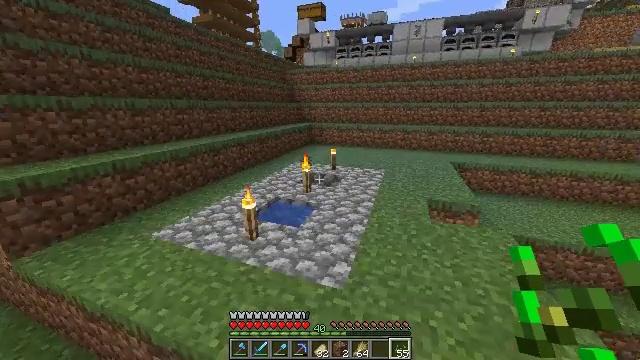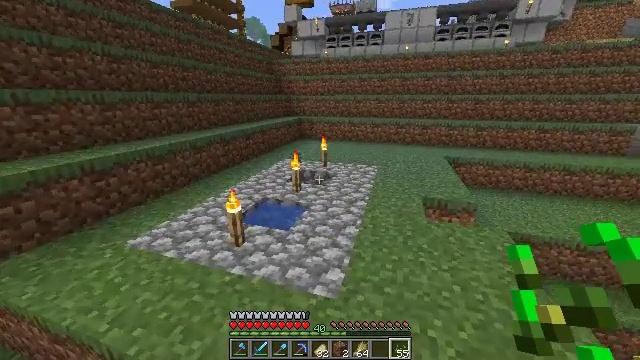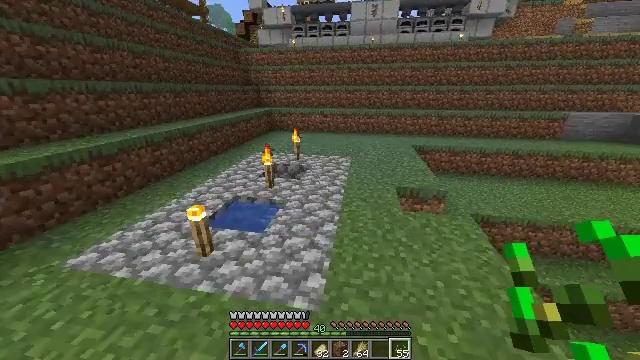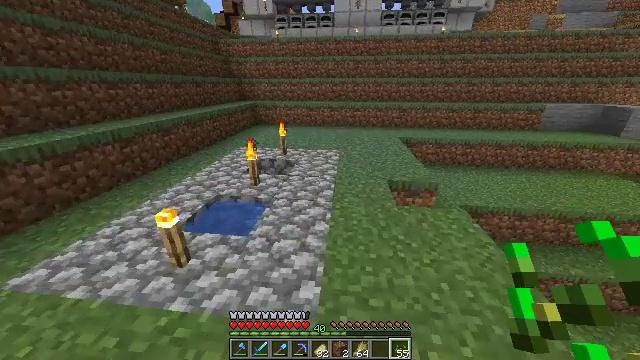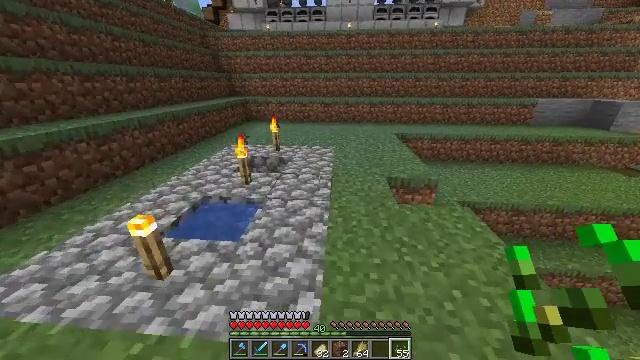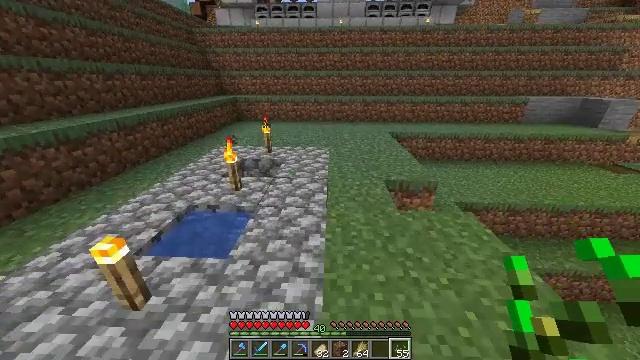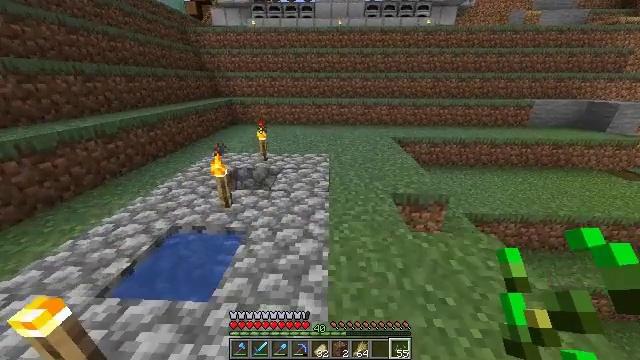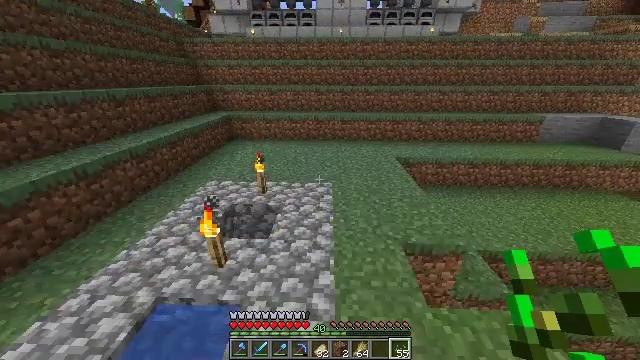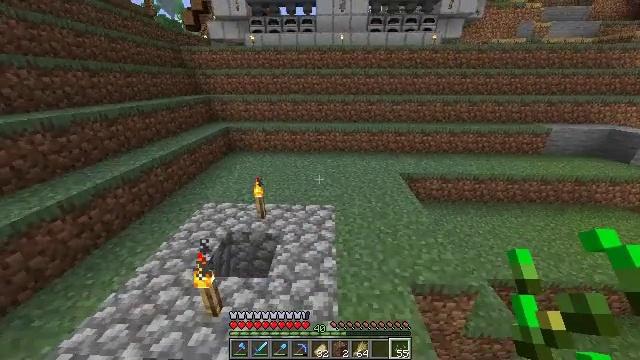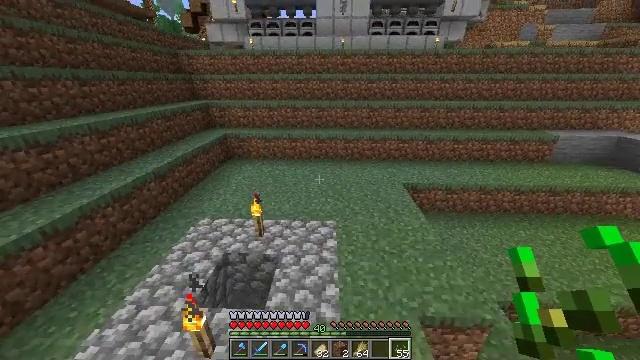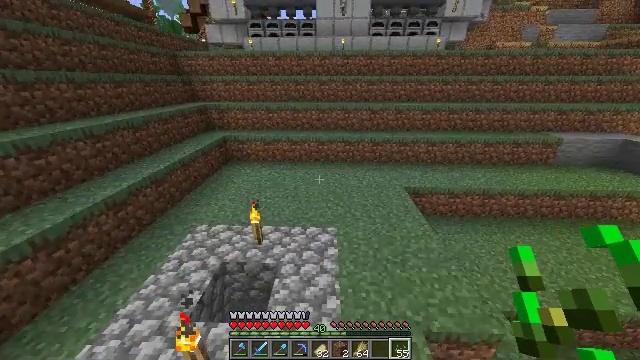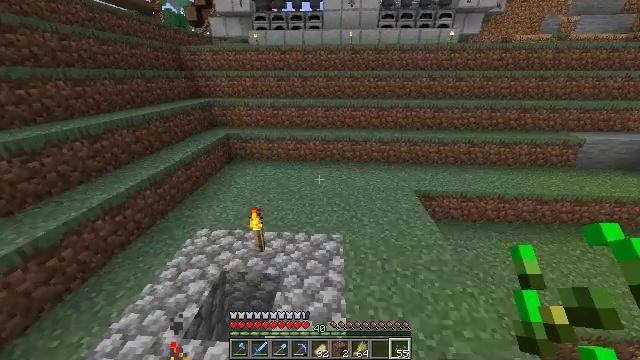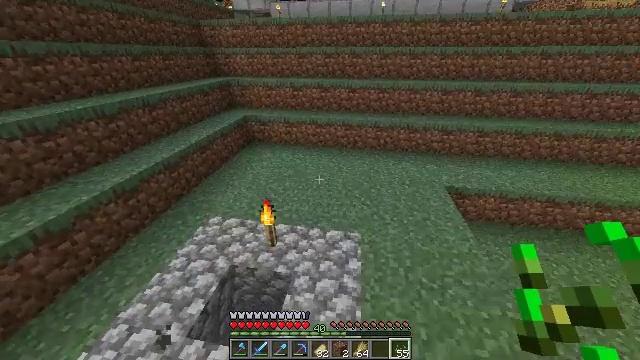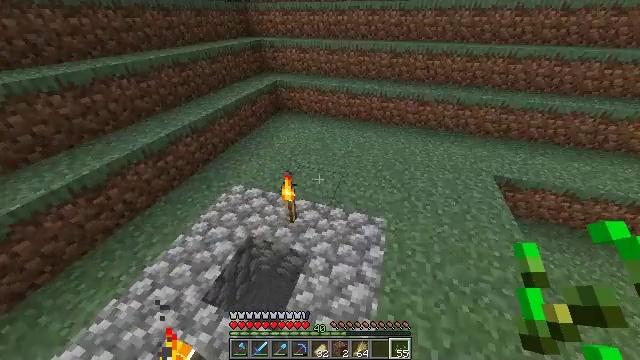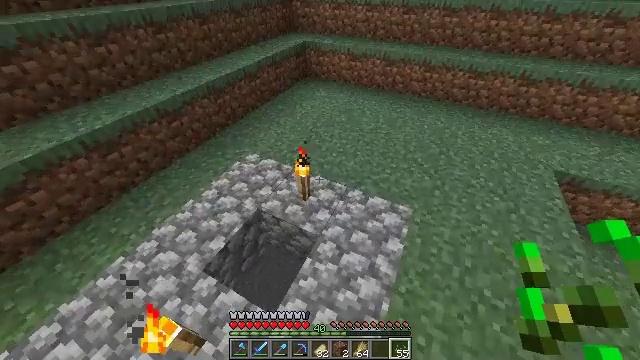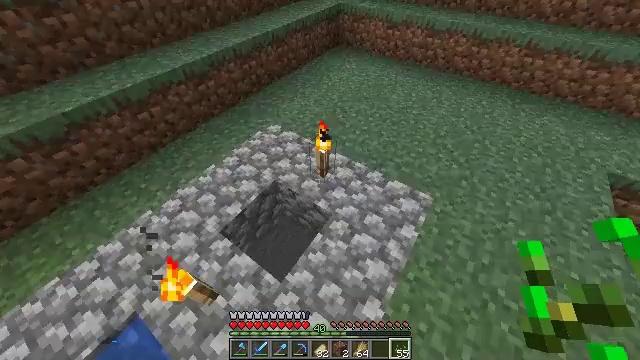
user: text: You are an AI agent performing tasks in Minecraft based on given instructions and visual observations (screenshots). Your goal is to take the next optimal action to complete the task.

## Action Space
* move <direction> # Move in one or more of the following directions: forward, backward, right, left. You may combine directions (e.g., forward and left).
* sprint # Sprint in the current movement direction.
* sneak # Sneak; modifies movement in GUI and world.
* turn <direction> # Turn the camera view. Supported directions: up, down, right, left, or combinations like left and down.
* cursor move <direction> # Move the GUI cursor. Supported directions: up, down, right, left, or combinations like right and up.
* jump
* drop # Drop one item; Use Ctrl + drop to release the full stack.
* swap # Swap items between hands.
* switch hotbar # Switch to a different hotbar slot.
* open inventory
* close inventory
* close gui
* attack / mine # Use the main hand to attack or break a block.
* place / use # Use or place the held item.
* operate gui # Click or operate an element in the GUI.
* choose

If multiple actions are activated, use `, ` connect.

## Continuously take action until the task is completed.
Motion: motion action
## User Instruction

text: Craft a diamond hoe.
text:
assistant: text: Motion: move forward, turn right and down, jump
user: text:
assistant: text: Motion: move forward, turn right and down, jump
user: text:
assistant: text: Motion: move forward, turn right and down, jump
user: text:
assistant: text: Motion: move forward, turn right, jump
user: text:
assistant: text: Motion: move forward, sprint, turn right, jump
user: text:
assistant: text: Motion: move forward, sprint, jump
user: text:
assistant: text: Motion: move forward, sprint, jump
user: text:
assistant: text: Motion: move forward, jump
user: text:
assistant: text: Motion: move forward, jump
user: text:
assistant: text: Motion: move forward, jump
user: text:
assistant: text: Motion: move forward, turn left and down, jump
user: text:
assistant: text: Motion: move forward, turn left and down
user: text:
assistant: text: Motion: move forward, turn left and down
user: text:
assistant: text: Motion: turn left and down
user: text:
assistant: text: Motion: turn left and down
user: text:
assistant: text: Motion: turn left and down
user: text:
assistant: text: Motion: turn left and down
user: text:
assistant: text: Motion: turn left
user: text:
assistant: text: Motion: turn left
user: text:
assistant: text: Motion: no_op
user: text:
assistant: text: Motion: no_op
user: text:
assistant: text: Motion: no_op
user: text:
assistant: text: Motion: turn left and up
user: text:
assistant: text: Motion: turn left
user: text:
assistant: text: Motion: move left, turn left and down
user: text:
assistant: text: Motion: move left, turn left and down
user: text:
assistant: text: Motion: move left, turn left
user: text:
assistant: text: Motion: no_op
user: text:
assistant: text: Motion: turn right and down
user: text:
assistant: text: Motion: turn right and down